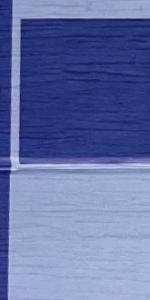
Label: Empty